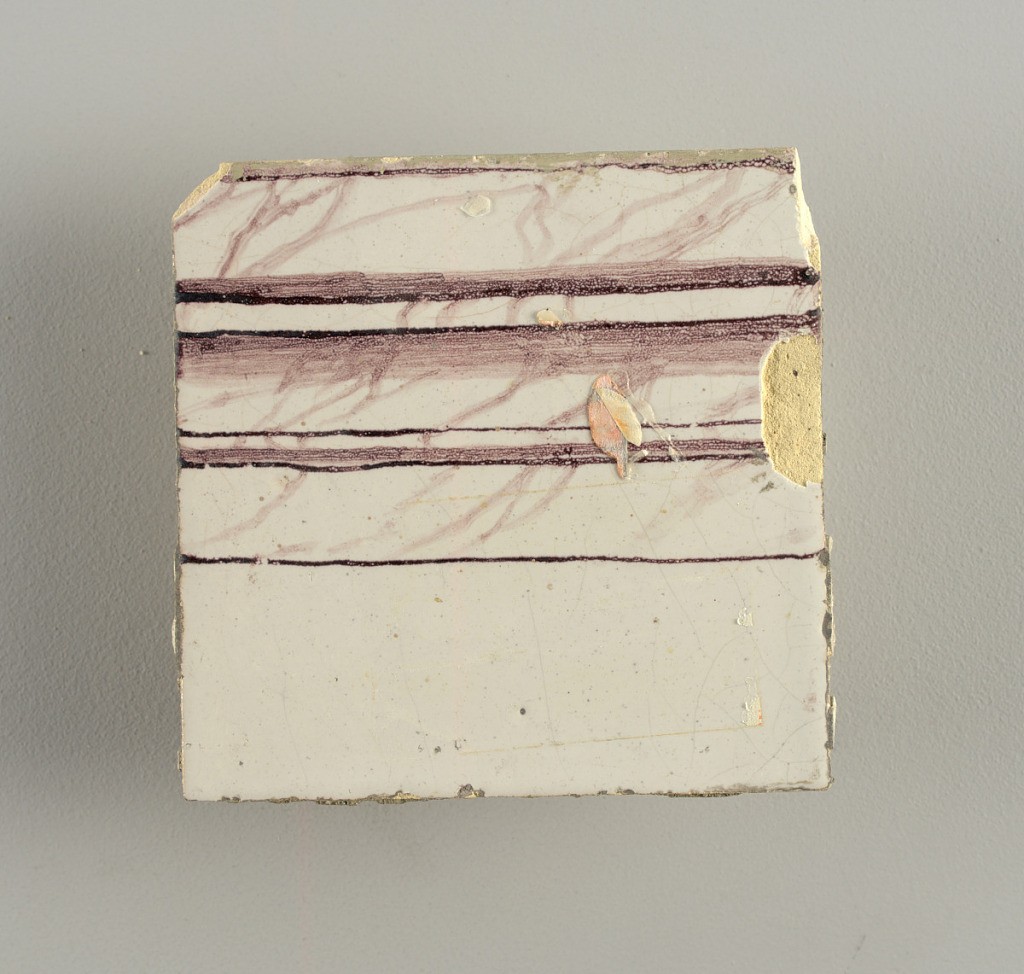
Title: Wall facing
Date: ca. 1725
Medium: tin-glazed earthenware, underglaze
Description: Running design for a frieze or a dado, composed of scrolls of foliage and strapwork, and four repeating motifs--a seated woman in a small upright oval medallion, a putto seated on a rocailled base, and strapwork in axial pattern.  The various panels, A to F, show various repeats of the same design, all being five tiles high and a varying number of tiles wide.